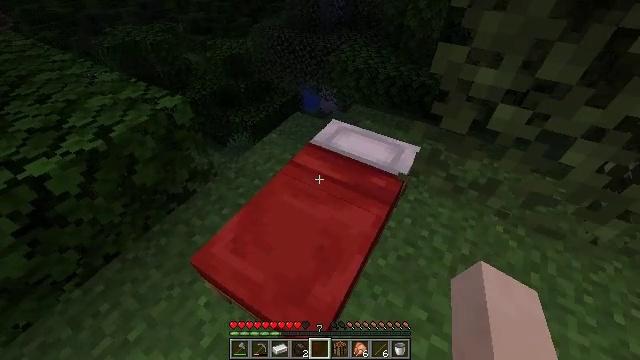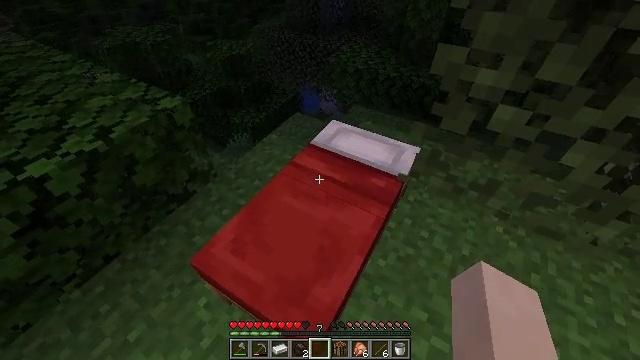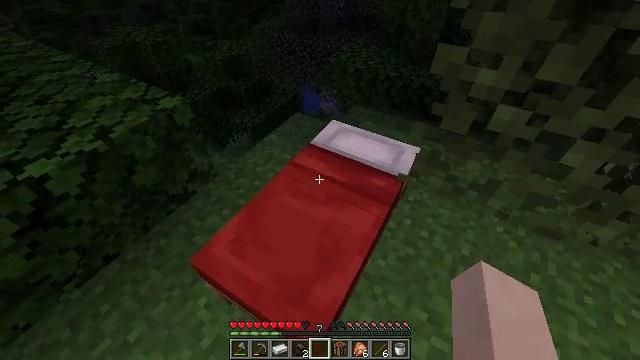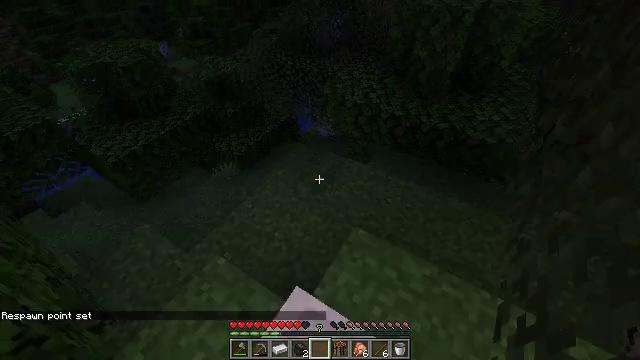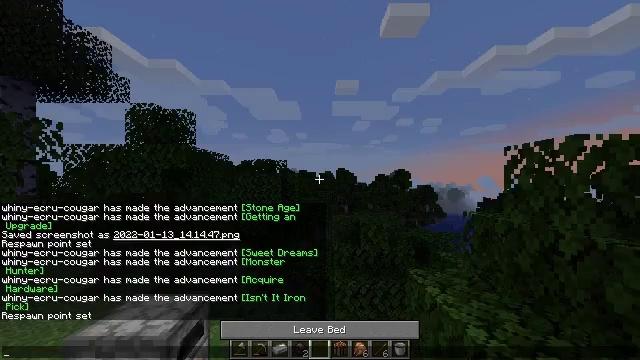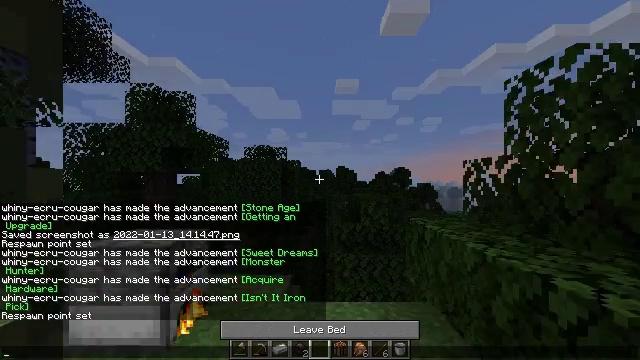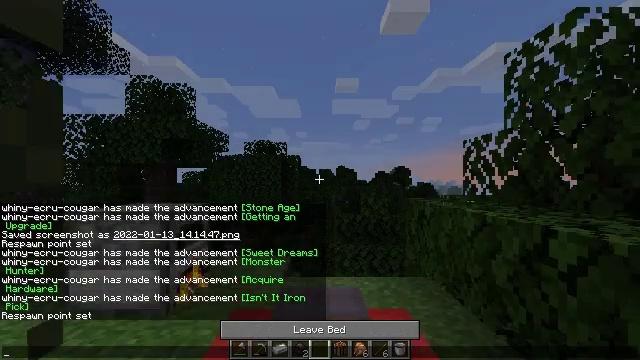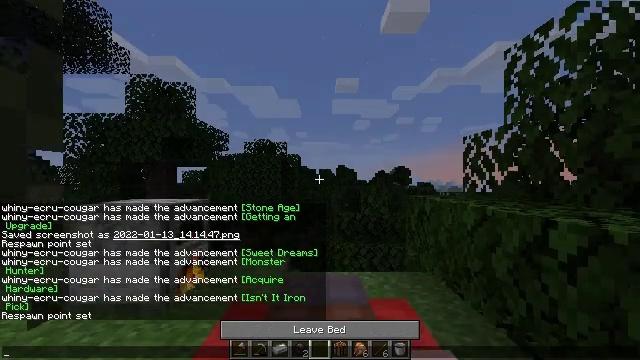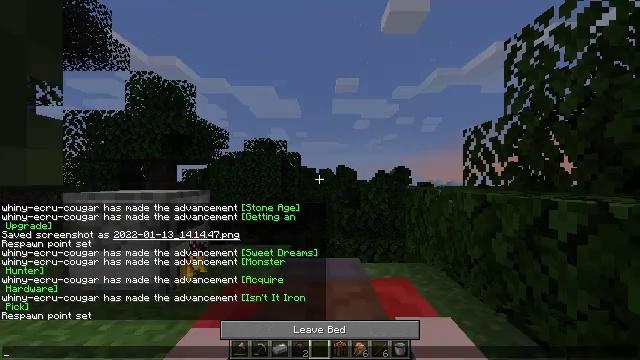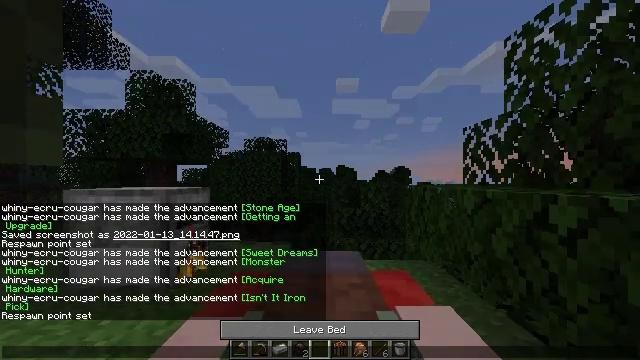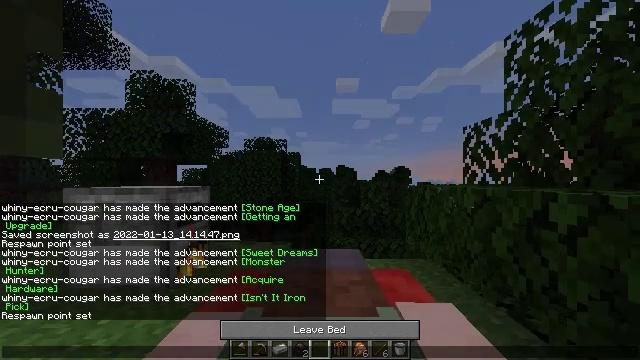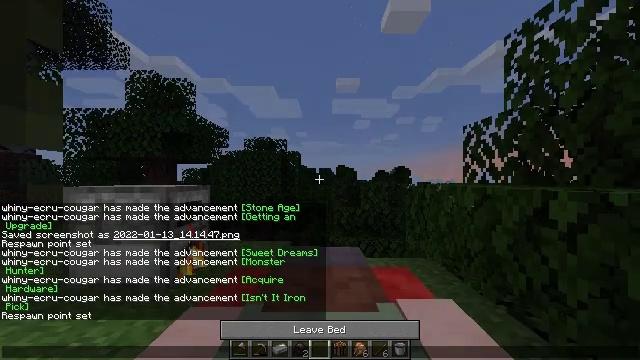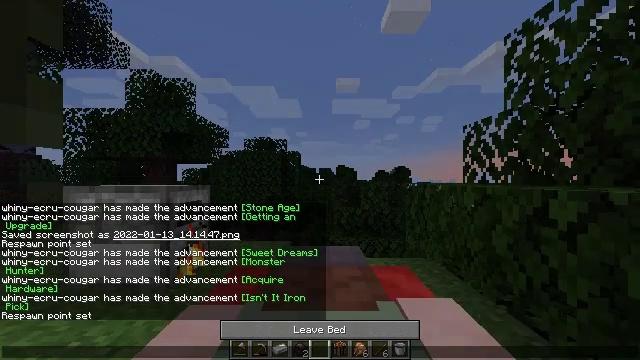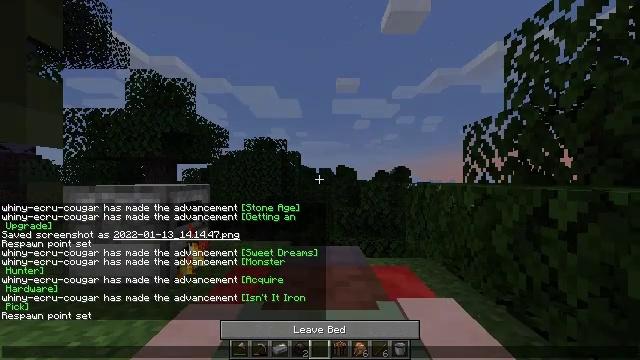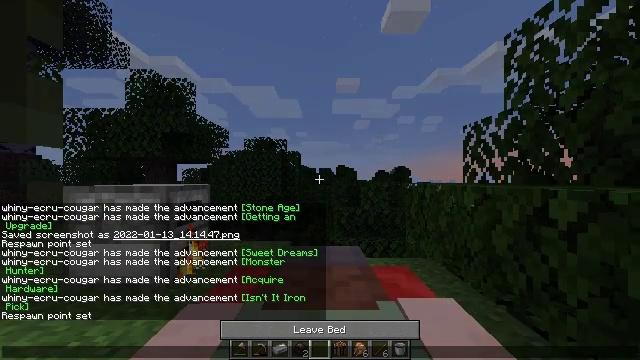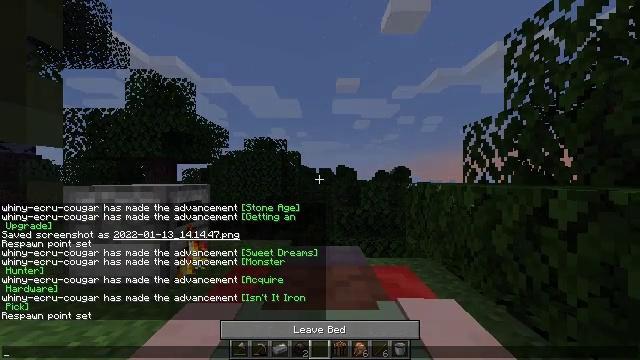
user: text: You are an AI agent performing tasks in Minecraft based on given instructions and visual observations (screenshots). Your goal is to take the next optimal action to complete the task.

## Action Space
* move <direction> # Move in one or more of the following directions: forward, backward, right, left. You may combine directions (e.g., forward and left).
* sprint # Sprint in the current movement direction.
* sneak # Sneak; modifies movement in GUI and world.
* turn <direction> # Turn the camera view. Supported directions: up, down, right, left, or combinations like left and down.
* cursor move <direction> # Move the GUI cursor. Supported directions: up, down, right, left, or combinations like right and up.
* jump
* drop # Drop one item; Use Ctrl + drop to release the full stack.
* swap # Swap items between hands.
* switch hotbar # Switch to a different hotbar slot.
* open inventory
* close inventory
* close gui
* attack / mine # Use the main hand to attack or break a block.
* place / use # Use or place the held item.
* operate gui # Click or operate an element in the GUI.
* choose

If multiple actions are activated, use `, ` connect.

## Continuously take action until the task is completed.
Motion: motion action
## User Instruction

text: Mine the red bed from the ground.
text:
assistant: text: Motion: no_op
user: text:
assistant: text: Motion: no_op
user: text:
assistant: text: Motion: no_op
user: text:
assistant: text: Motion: no_op
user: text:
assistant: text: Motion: open gui
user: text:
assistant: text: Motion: no_op
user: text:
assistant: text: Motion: no_op
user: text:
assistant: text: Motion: no_op
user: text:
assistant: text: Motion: no_op
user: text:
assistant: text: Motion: no_op
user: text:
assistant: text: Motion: no_op
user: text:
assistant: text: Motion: no_op
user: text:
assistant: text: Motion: cursor move left and up
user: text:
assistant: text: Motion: cursor move left and up
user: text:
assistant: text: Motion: cursor move left and up
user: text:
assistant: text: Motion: cursor move left and up
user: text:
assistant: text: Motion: cursor move left
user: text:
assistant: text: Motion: no_op
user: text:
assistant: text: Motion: no_op
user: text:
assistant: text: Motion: no_op
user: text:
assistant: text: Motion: no_op
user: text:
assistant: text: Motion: no_op
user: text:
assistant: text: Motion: no_op
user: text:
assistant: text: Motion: no_op
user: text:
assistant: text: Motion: no_op
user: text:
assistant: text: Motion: no_op
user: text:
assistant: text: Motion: no_op
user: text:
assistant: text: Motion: no_op
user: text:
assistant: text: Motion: no_op
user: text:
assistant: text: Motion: no_op